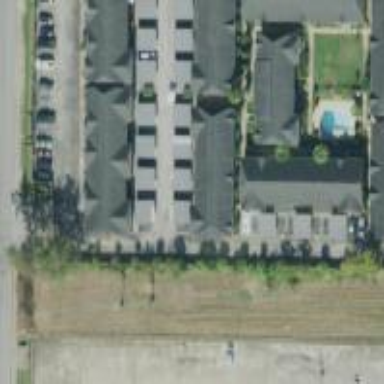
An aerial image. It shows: Condominium within residential area.